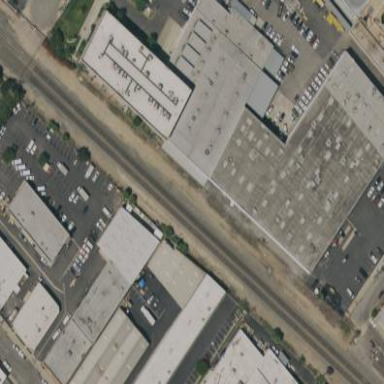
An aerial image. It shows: Warehouse building.